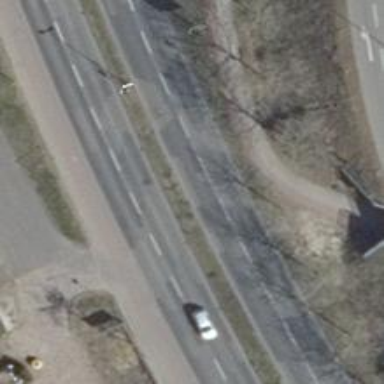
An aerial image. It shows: Road with traffic signals at crossing.